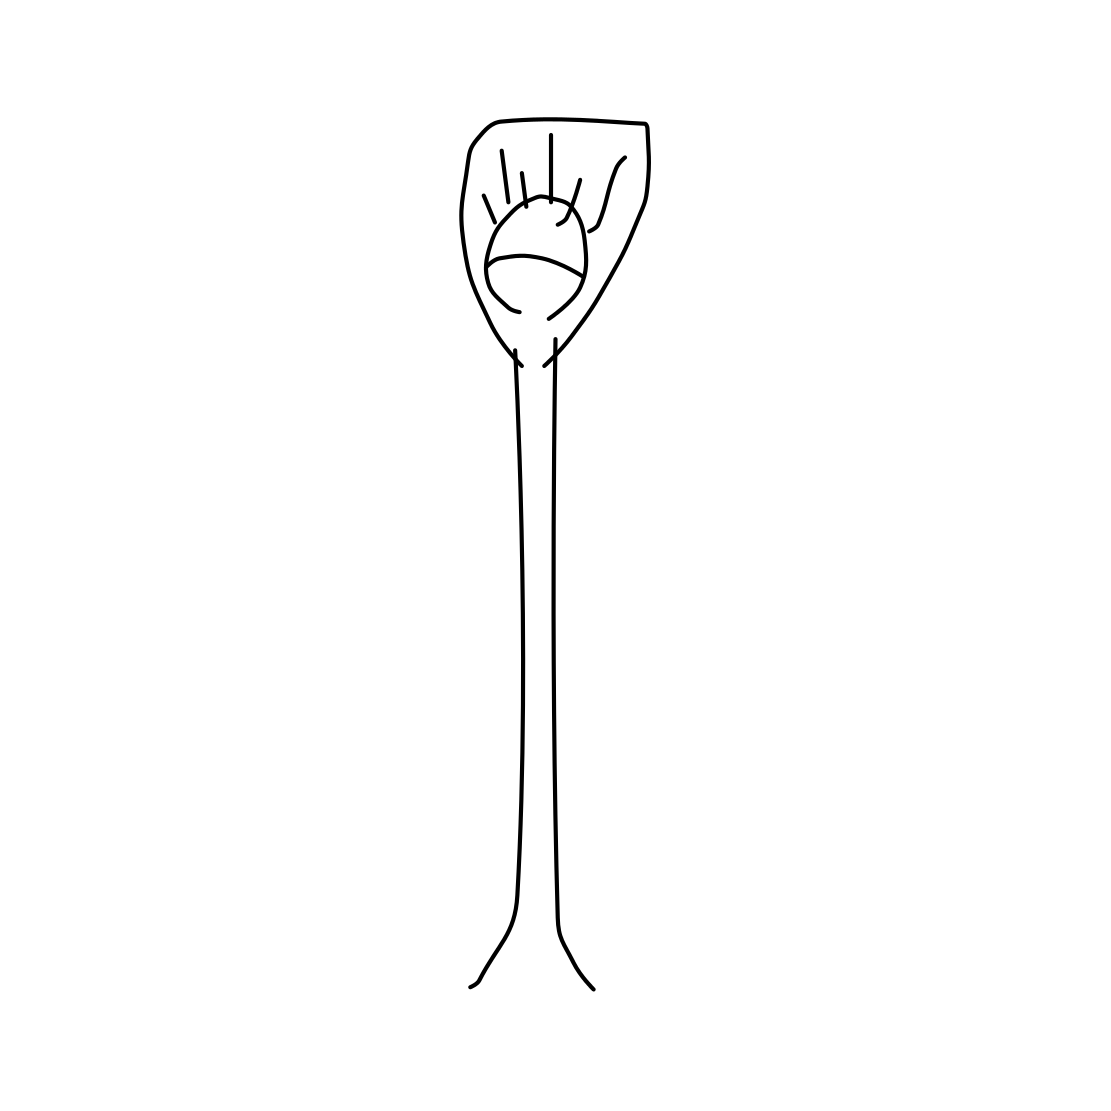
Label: parking meter